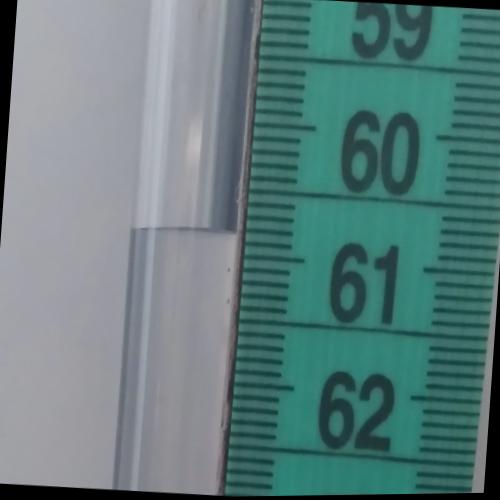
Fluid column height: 60.8 cm